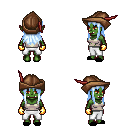
a pixel art fantasy rpg character, female body template, orc, green skin, white pirate shirt, white pants, white cyan unkempt hairstyle, leather cap, gold gloves, black slippers, four views (front, back, left, right), 2x2 character sprite sheet, small pixel art, hard edges, no anti-aliasing